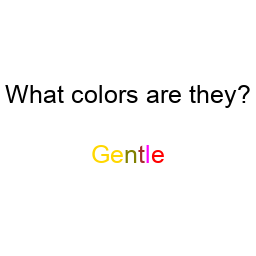
Color: gold, gold, olive, brown, magenta, red
Background color: white
Question text color: black